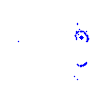
Particle: kaon